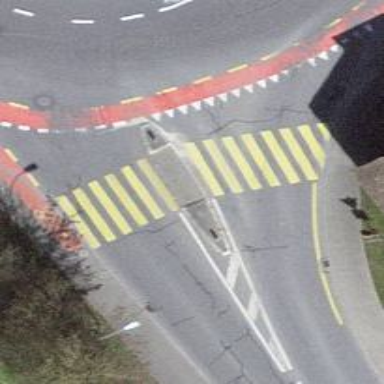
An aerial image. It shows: Marked road crossing with pedestrian island.